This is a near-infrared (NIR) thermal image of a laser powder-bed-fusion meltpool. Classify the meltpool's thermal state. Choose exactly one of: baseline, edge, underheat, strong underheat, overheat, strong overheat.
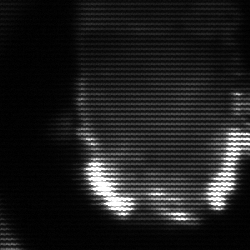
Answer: baseline